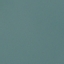
Label: SeaLake